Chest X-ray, AP view. Patient: 24 years old, sex M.
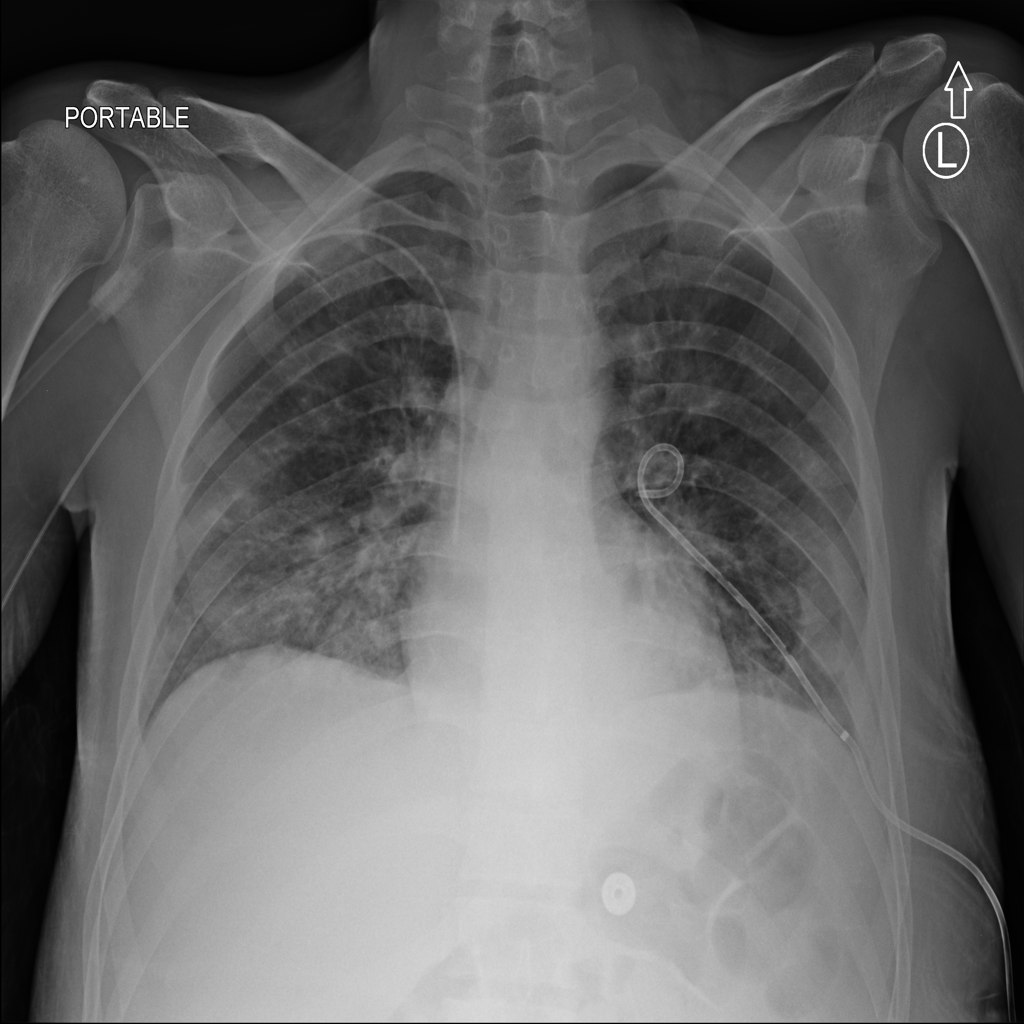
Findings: Effusion, Infiltration